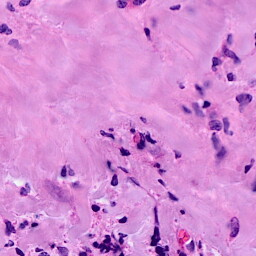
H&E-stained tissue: Breast